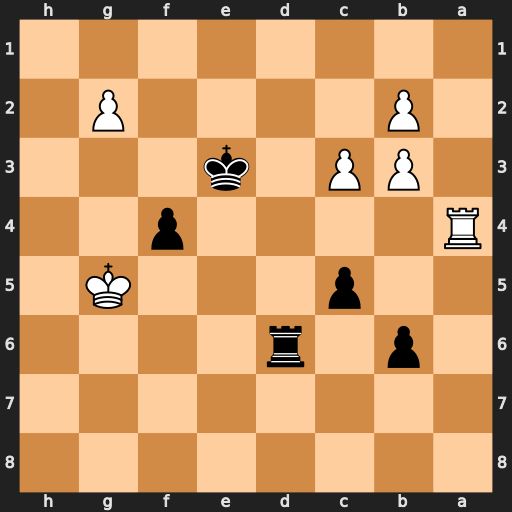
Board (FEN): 8/8/1p1r4/2p3K1/R4p2/1PP1k3/1P4P1/8
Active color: b
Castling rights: -
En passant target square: -
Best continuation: Rd2 Rxf4 Rxg2+ Kf5 Rxb2 b4 Rh2 Rg4 Kd3